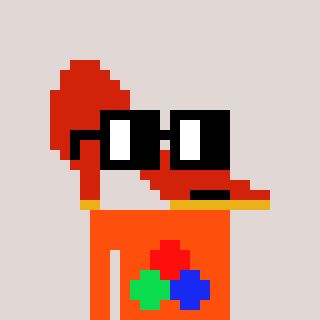
a pixel art character with square black glasses, a highheel-shaped head and a orange-colored body on a warm background